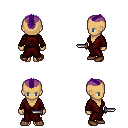
a pixel art fantasy rpg character, female body template, human, tanned skin, red robe, red pants, purple short mohawk hairstyle, brown shoes, dagger, four views (front, back, left, right), 2x2 character sprite sheet, small pixel art, hard edges, no anti-aliasing